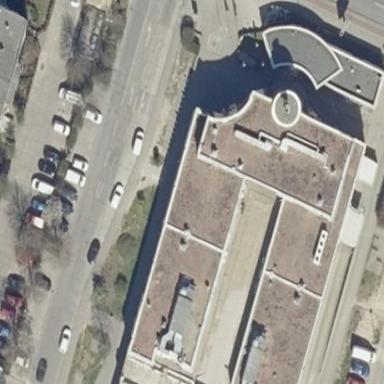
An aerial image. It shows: Part of the building is designated for commercial use.